Question: I have a app in which all views have an header view. The header view has to be at the top. Below the header view I need a navigation view. Unfortunately from some posts I realized that one cannot reduce the size of a 'UINavigationController'.

The are where you see "Title" is where I want my navigation Bar and I want to push and pop views in the area where you see the 'UITableView'.
Is there any way I can implement that without the 'UINavigationController'?
Any help is greatly appreciated :)
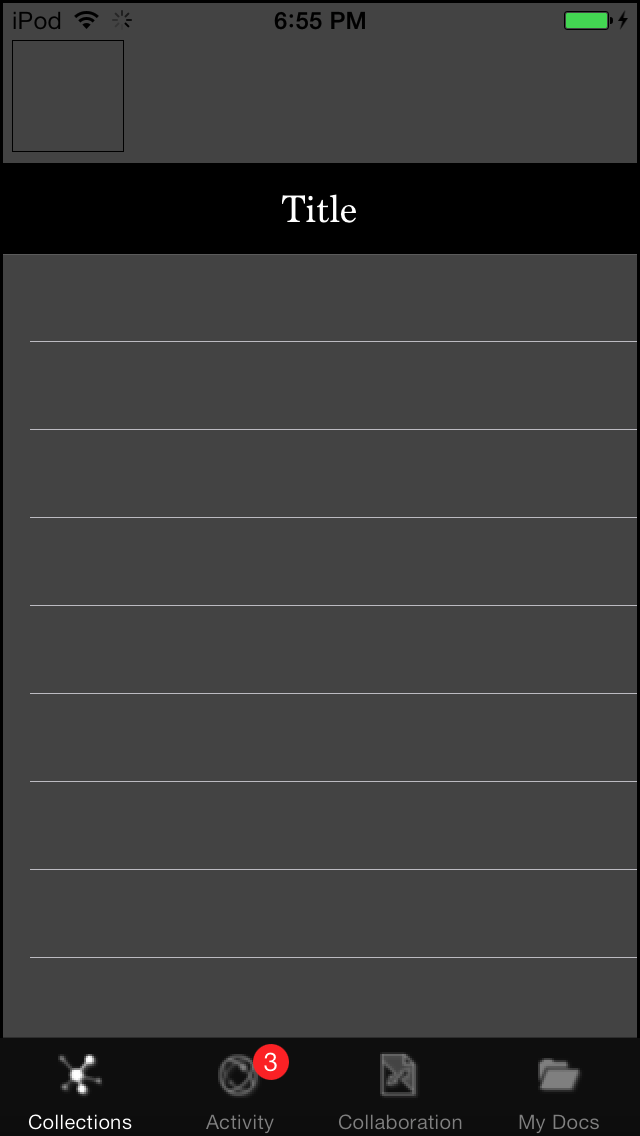
Answer: Since iOS 5, you can use <URL>.
You'd have your regular controller, with the header and below it you'd embed an 'UINavigationController'.
You can read more about it on <URL>.